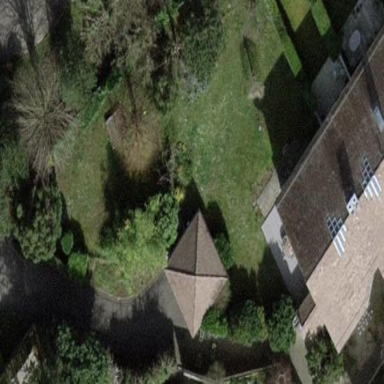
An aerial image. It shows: Garden enclosed by fence.